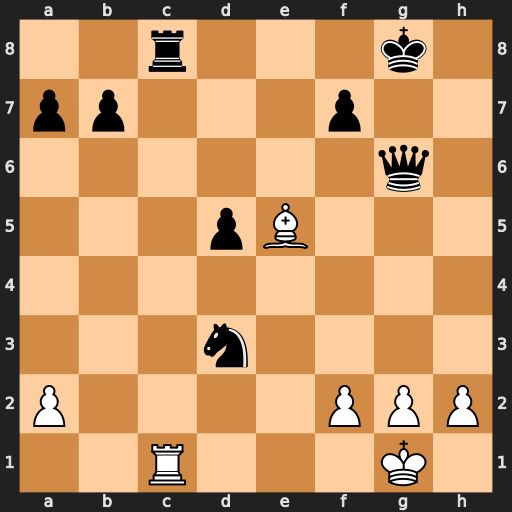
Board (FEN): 2r3k1/pp3p2/6q1/3pB3/8/3n4/P4PPP/2R3K1
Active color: w
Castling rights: -
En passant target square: -
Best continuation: Rxc8+ Kh7 Rh8#